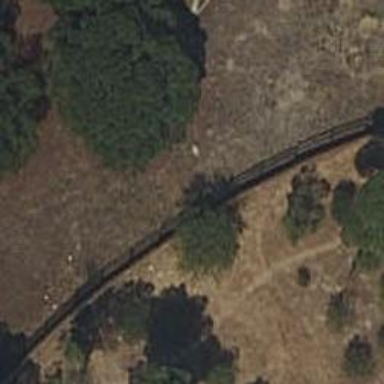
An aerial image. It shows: Metal fence.